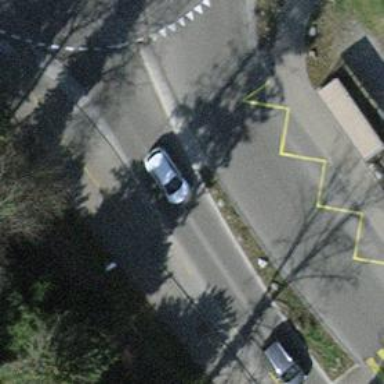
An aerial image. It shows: Public transport stop position.